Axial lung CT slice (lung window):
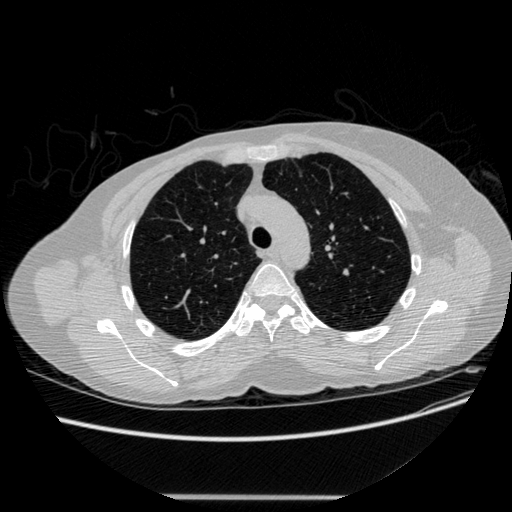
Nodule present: no